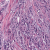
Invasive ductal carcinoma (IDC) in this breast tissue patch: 1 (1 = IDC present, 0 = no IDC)